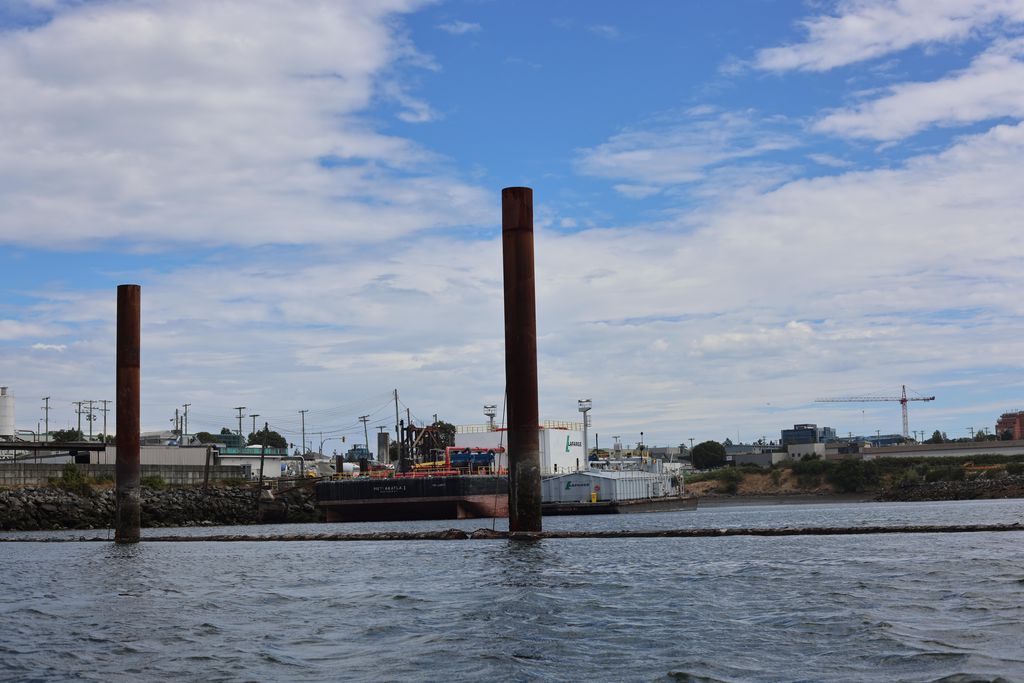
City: victoria